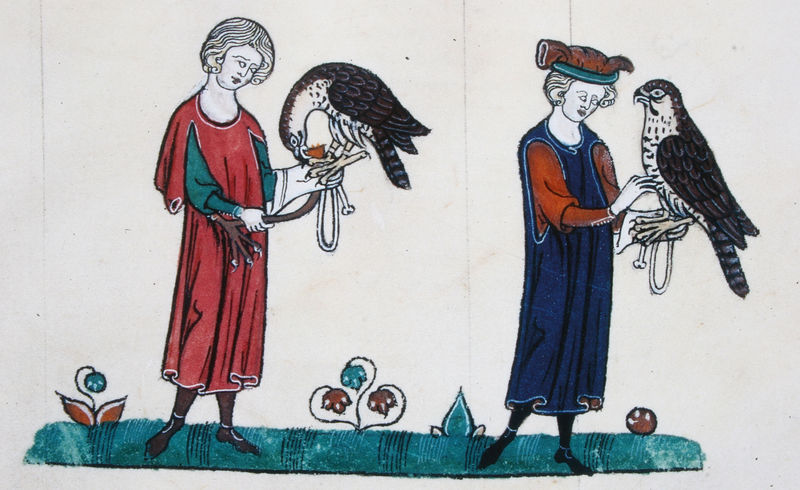
Titel: De arte venandi cum avibus: Zähmung der Falken
Künstler: Kaiser Friedrich II.
Standort: Paris
Institution: Bibliothèque Nationale.
Schlagwörter: adler, blau, blätter, falke, hand, himmel, mann, vogel, weiß, frauen, grün, menschen, blume, blumen, frau, frisur, haar, holz, hut, kleider, mund, männer, nase, orange, türkis, zeichnung, blüten, gras, rasen, rot, tier, tiere, wiese, malerei, teppich, alt, gesichter, augen, falten, federn, gesicht, stehen, ärmel, ast, vögel, boden, auge, futter, gewand, haare, mantel, schnur, drei, lippen, bein, füße, papier, zwei, schuhe, leine, farben, figuren, wild, könig, fleisch, fuss, bla, seil, fütterung, druck, druckgrafik, radierung, seite, illustration, krallen, jagd, pergament, jüngling, leder, fressen, mittelalter, falkenjagd, miniatur, kostbar, klauen, barbarossa, jünglinge, buchmalerei, falkner, greifvögel, handbuch, falken, trainer, vogeltrainer, aussdhnitt, afalkner, falf, falknere